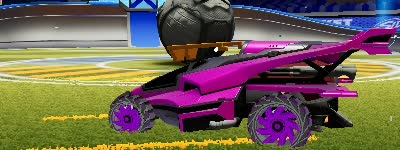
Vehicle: aftershock